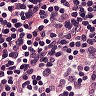
Metastatic tissue present: no